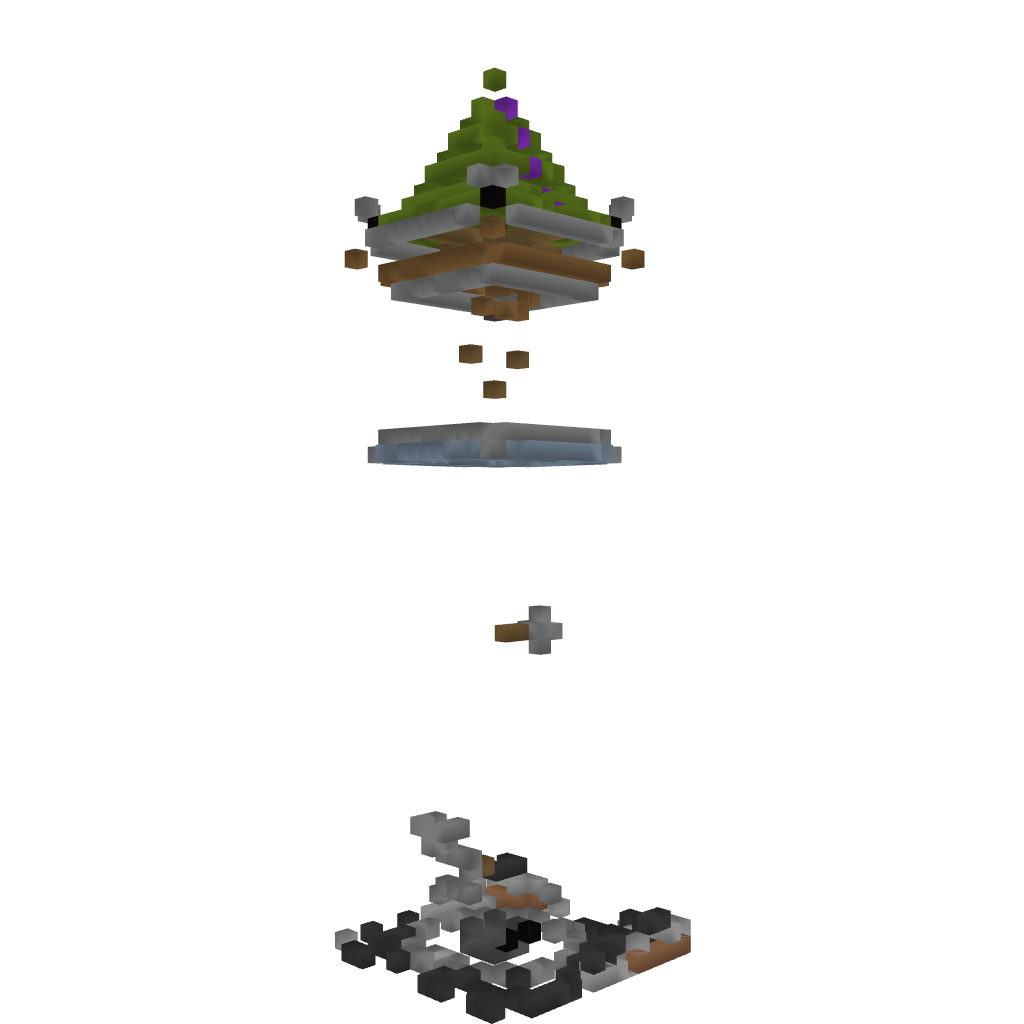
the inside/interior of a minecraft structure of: Clocktower